【题型】解答题　【知识点】平面几何　【难度】easy
如图，已知在 $\triangle ABC$ 中，$AB = AC = 9$，$\cos B = \frac{\sqrt{5}}{3}$，点 $G$ 是 $\triangle ABC$ 的重心，延长 $AG$ 交边 $BC$ 于点 $D$，以 $G$ 为圆心，$GA$ 为半径的圆分别交边 $AB$、$AC$ 于点 $E$、$F$。

(1) 求 $AG$ 的长；

(2) 求 $BE$ 的长。

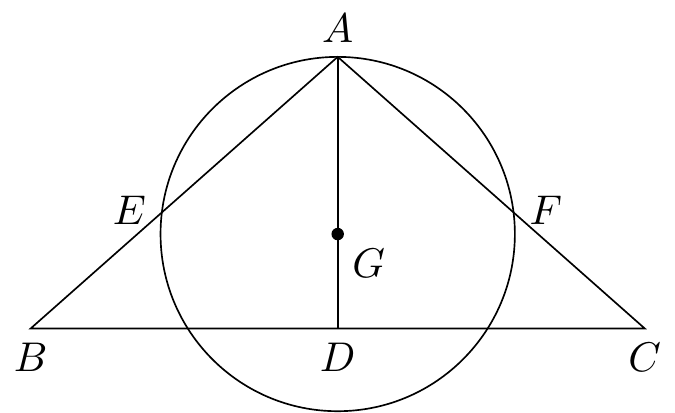
【解答】
解：（1）$\because G$ 是 $\triangle ABC$ 的重心，

$\therefore D$ 是 $BC$ 中点，$AG = \frac{2}{3} AD$，

$\because AB = AC$，

$\therefore AD \perp BC$，

$\therefore \cos B = \frac{BD}{AB} = \frac{\sqrt{5}}{3}$，$AB = 9$，

$\therefore BD = 3\sqrt{5}$，

$\therefore AD = \sqrt{AB^2 - BD^2} = 6$，

$\therefore AG = \frac{2}{3} \times 6 = 4$；

（2）连接 $EG$，过 $G$ 作 $GH \perp AE$ 于 $H$,

$\because GA = GE$,

$\therefore AE = 2AH$,

$\because \angle AHG = \angle ADB = 90^\circ$, $\angle GAH = \angle BAD$,

$\therefore \angle AGH = \angle B$,

$\therefore \cos \angle AGH = \cos B = \frac{\sqrt{5}}{3}$,

$\therefore \frac{GH}{AG} = \frac{\sqrt{5}}{3}$,

$\because AG = 4$,

$\therefore GH = \frac{4\sqrt{5}}{3}$,

$\therefore AH = \sqrt{AG^2 - GH^2} = \frac{8}{3}$,

$\therefore AE = 2AH = \frac{16}{3}$,

$\therefore BE = 9 - \frac{16}{3} = \frac{11}{3}$。

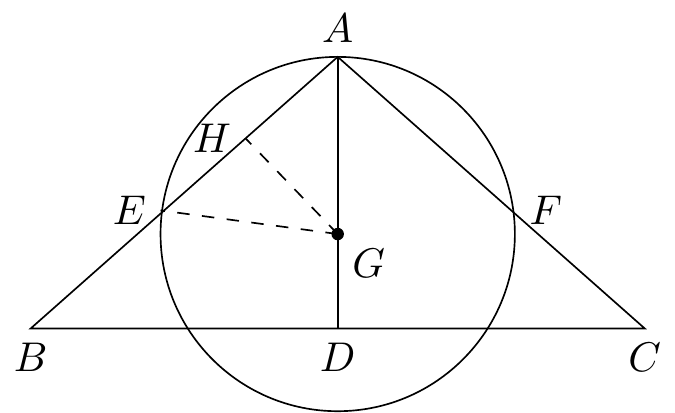